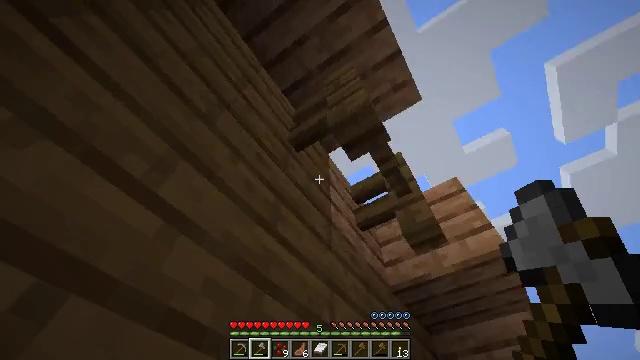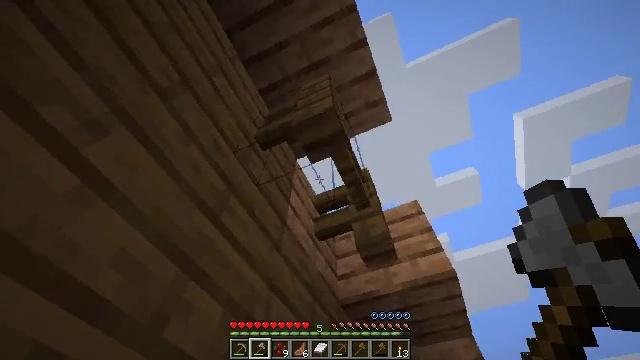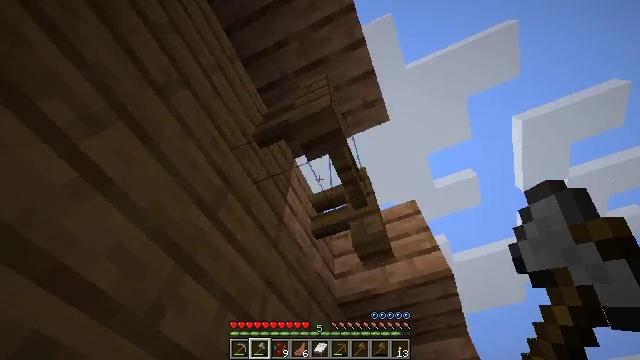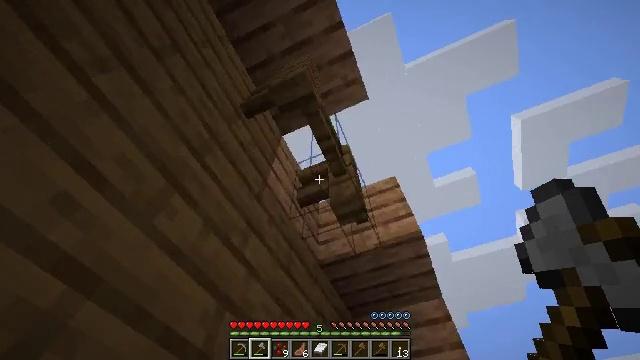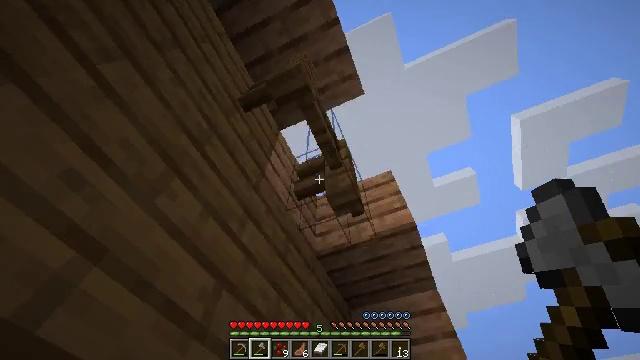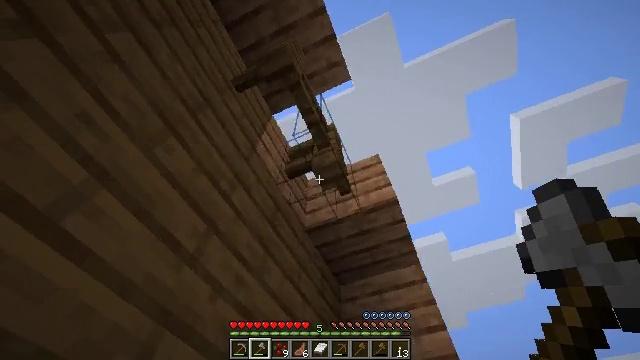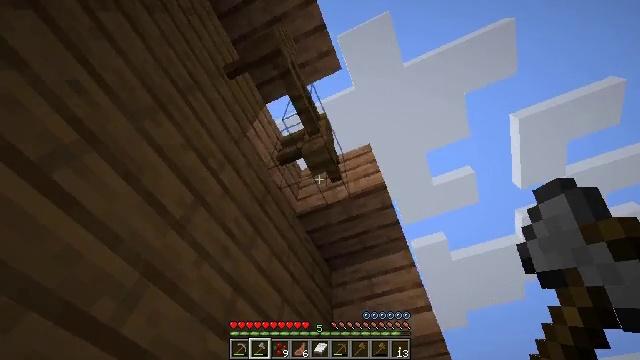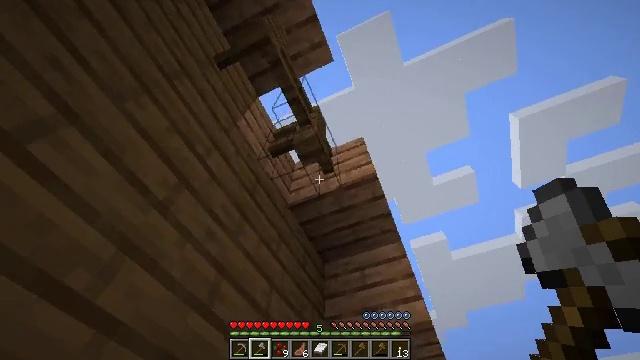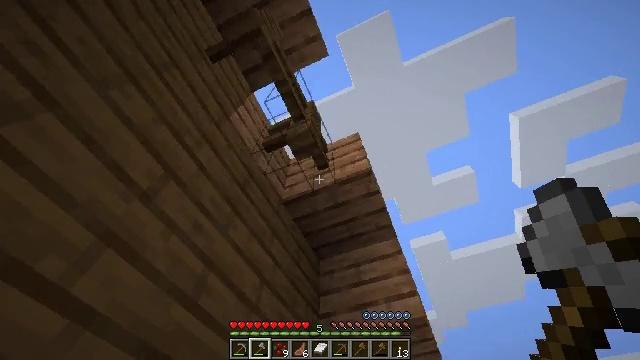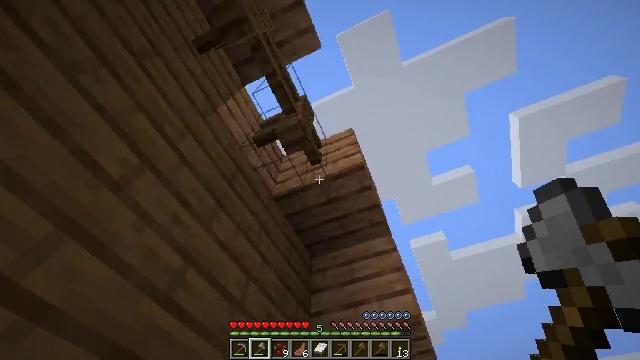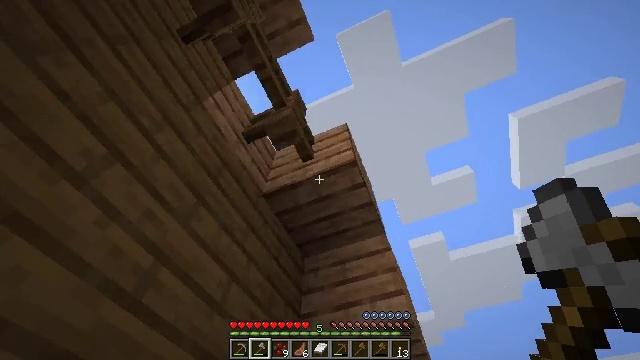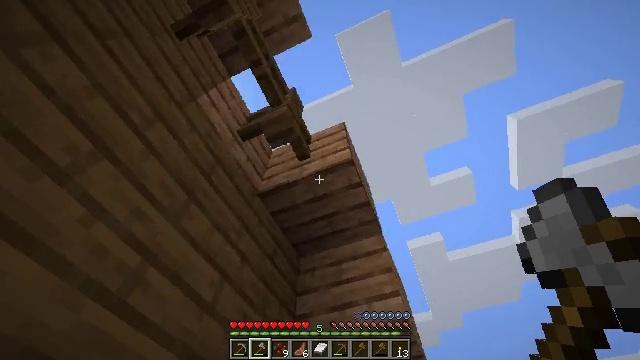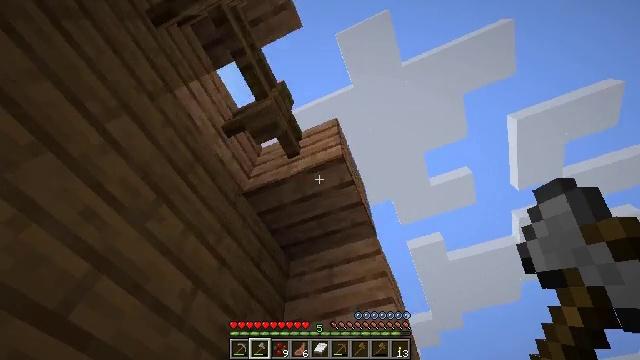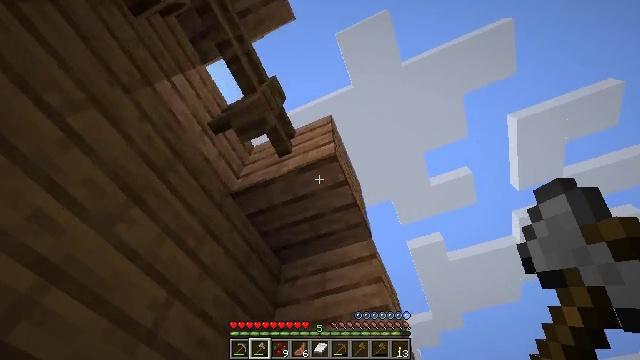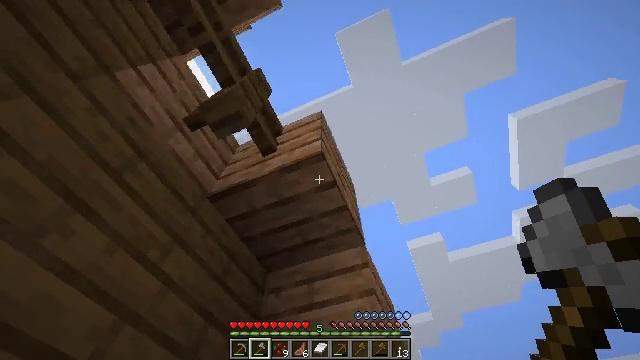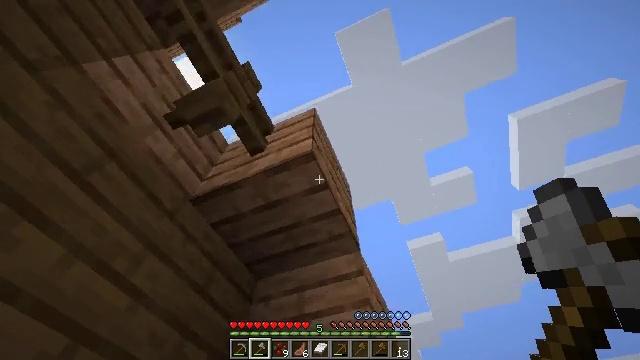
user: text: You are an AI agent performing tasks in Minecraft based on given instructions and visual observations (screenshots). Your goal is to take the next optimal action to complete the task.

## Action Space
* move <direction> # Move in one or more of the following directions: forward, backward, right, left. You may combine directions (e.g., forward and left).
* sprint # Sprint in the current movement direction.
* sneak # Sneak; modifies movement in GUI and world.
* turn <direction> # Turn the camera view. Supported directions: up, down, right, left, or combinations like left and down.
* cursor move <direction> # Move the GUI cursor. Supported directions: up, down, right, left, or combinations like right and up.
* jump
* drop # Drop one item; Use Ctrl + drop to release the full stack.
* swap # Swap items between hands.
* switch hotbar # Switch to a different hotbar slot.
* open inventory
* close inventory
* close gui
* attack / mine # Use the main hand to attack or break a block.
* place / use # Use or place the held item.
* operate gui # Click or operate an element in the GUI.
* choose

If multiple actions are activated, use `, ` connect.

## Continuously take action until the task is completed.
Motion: motion action
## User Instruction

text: Break spruce planks from a structure.
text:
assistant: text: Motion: move right, turn right and up, jump
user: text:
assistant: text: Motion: move forward and move right, jump
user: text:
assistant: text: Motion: move forward and move right, jump
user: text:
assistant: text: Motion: move forward and move right, jump
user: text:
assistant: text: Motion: move forward and move right, jump
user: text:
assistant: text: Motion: move forward and move right, jump
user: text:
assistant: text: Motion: move forward and move right, jump
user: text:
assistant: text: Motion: move forward and move right, jump
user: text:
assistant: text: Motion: move forward and move right, jump
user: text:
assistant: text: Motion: move forward and move right, jump
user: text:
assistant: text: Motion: move forward and move right, jump
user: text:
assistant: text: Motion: move forward and move right, jump
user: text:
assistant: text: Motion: move forward and move right, jump
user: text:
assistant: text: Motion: move forward and move right, jump
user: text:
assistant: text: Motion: move forward and move right, jump
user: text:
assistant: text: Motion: move forward, jump
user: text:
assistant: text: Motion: move forward, jump
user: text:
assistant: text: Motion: jump
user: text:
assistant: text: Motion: jump
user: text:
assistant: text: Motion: jump
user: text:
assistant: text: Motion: jump
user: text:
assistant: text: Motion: turn left, jump
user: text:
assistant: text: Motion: turn left and down, jump
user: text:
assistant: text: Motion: turn left and down, jump
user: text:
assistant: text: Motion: turn left and down, jump
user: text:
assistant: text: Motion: turn left and down, jump
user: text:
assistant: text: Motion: turn left and down, jump
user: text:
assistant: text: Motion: move left, turn left and down, jump
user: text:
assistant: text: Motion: move left, turn left and down, jump
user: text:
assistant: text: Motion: move left, turn left and down, jump